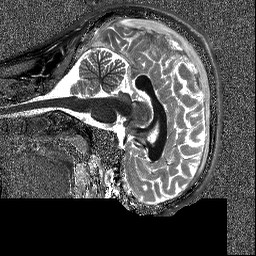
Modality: T1map
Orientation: sagittal
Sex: male